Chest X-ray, PA view. Patient: 39 years old, sex M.
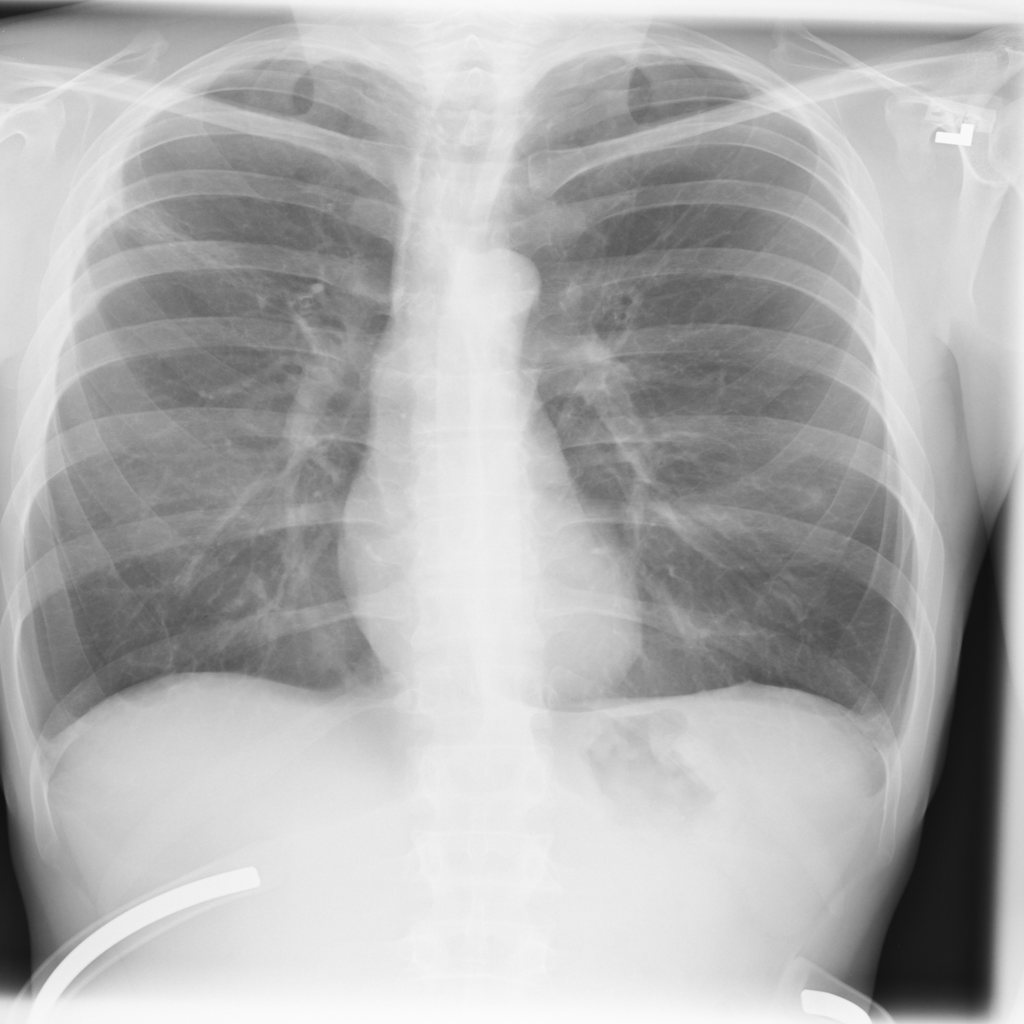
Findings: No Finding